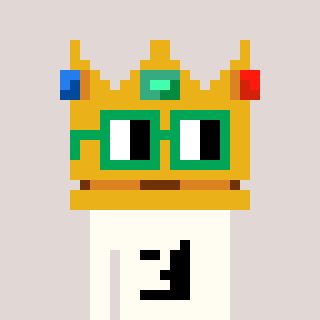
a pixel art character with square green glasses, a crown-shaped head and a grayscale-colored body on a warm background